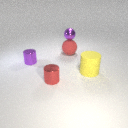
large red rubber sphere to the right of small red metal cylinder